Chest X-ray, AP view. Patient: 59 years old, sex M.
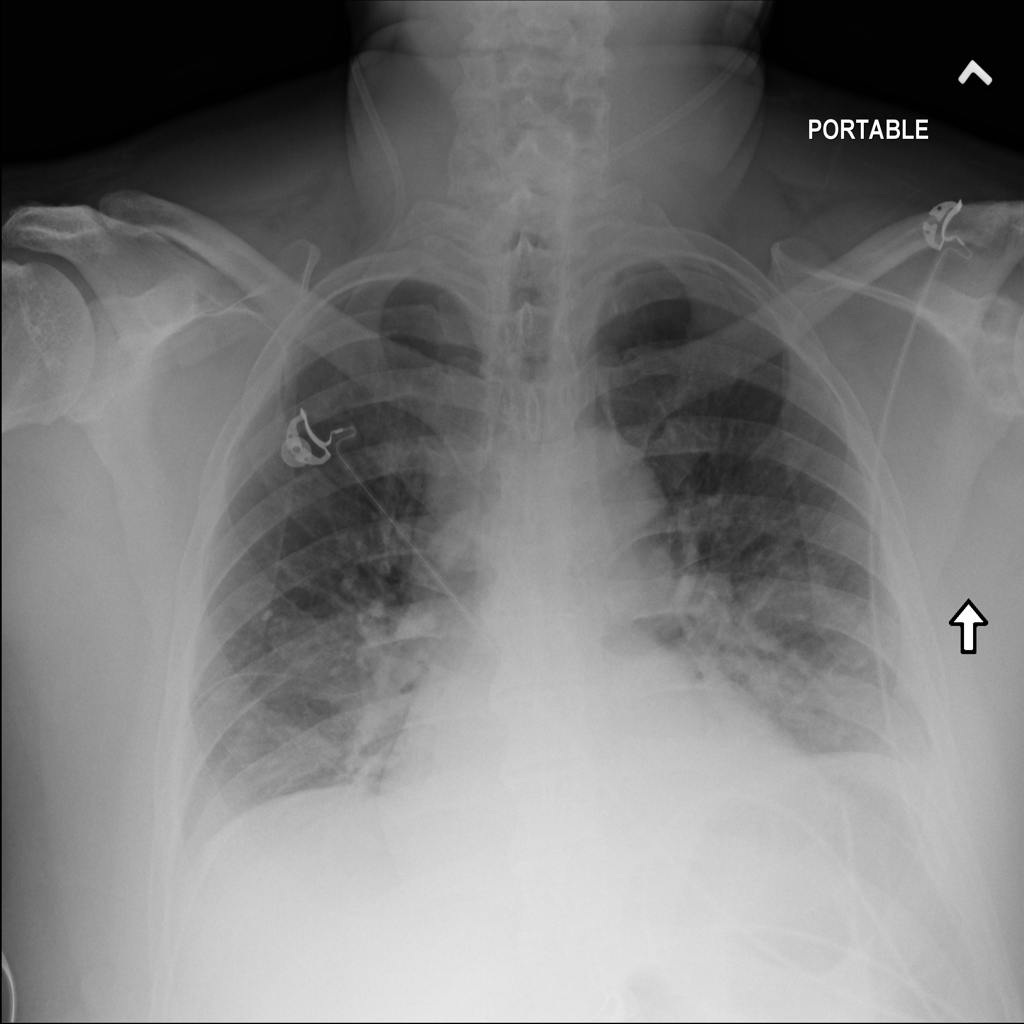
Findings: Atelectasis, Pneumonia